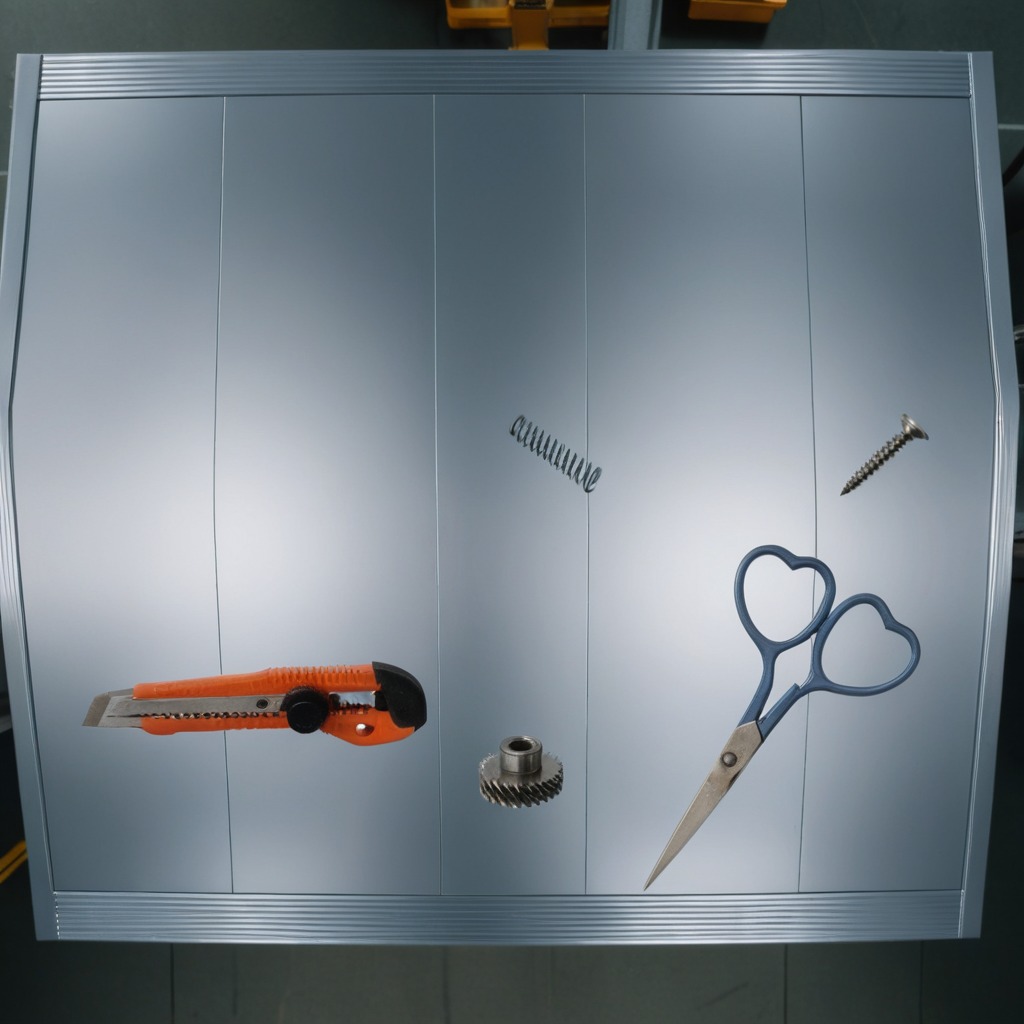
A steel gear with teeth, a utility knife, a metal machine screw, a coiled metal spring, and a pair of scissors are lying on the toolbox surface.